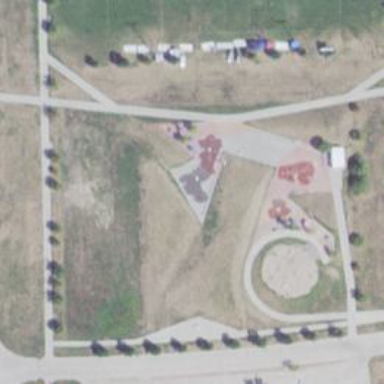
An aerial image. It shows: Playground with splash pad feature.